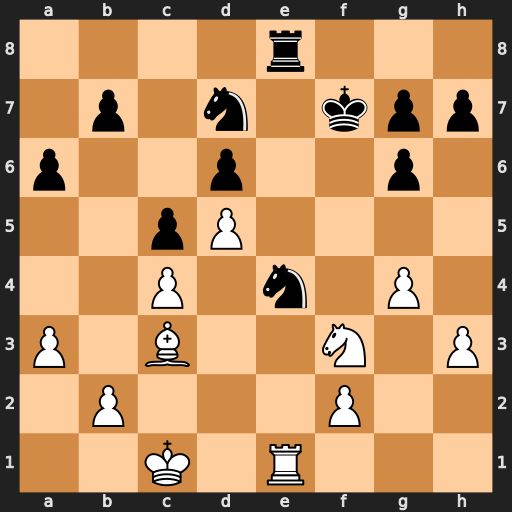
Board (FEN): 4r3/1p1n1kpp/p2p2p1/2pP4/2P1n1P1/P1B2N1P/1P3P2/2K1R3
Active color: w
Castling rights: -
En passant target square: -
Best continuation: Rxe4 Rxe4 Ng5+ Ke7 Nxe4